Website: apple
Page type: customer-info-address
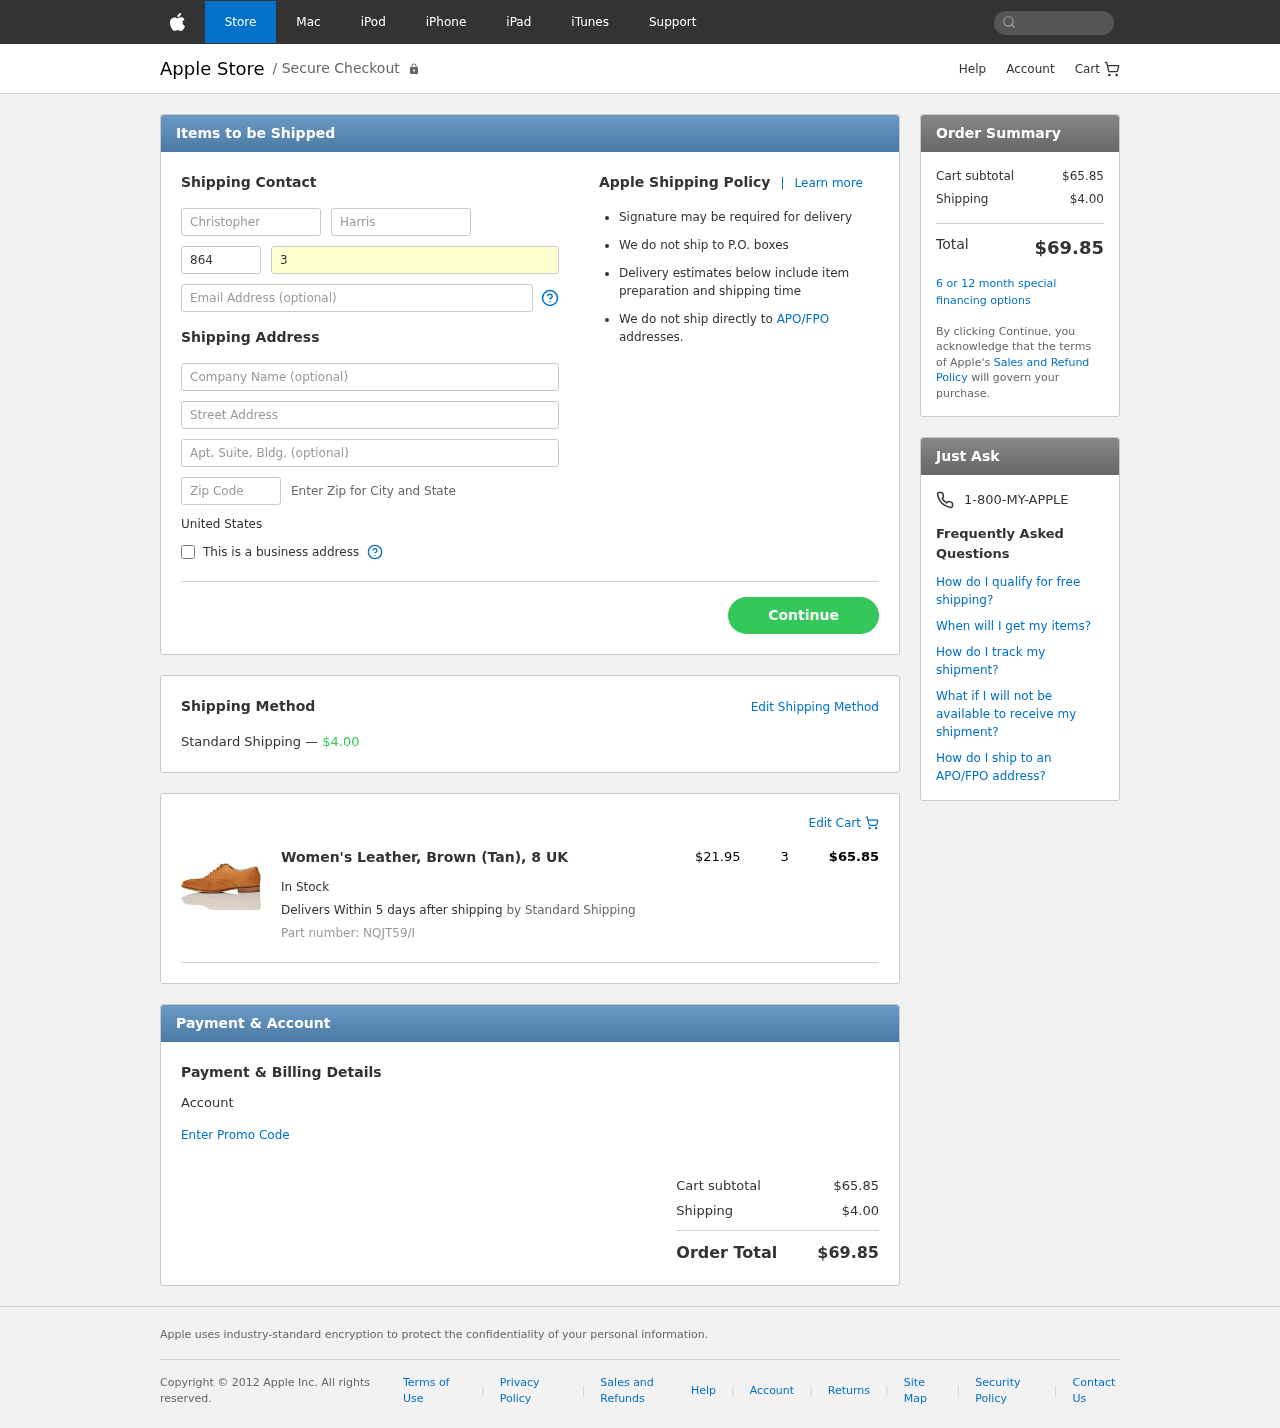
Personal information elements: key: PII_COUNTRY
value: United States
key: PII_FIRSTNAME
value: Christopher
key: PII_LASTNAME
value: Harris
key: PII_PHONE_AREA
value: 864
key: PII_PHONE_LINE
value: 3260
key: PII_EMAIL
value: christopherharris@gmail.com
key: PII_COMPANY
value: Jackson, Baker and Cherry
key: PII_STREET
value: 20140 Dustin Club
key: PII_STREET2
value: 3045 John Village Apt. 477
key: PII_POSTCODE
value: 97621
Product elements: key: PRODUCT1_NAME
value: Women's Leather, Brown (Tan), 8 UK
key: PRODUCT1_PRICE
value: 21.95
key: PRODUCT1_QUANTITY
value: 3
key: PRODUCT1_SKU
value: NQJT59/I
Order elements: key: ORDER_SHIPPING_COST
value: $4.00
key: ORDER_ITEM_TOTAL
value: $65.85
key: ORDER_SUBTOTAL
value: $65.85
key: ORDER_TOTAL
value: $69.85